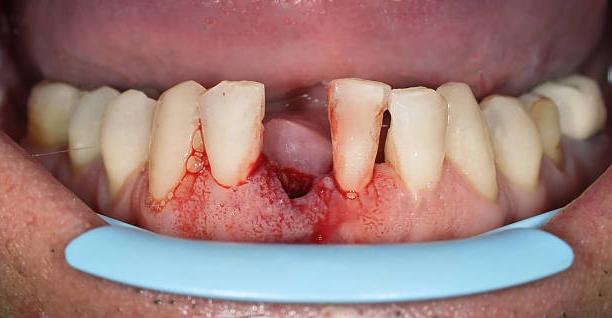
Condition: Gingivitis